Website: bh-photo
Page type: store-pickup
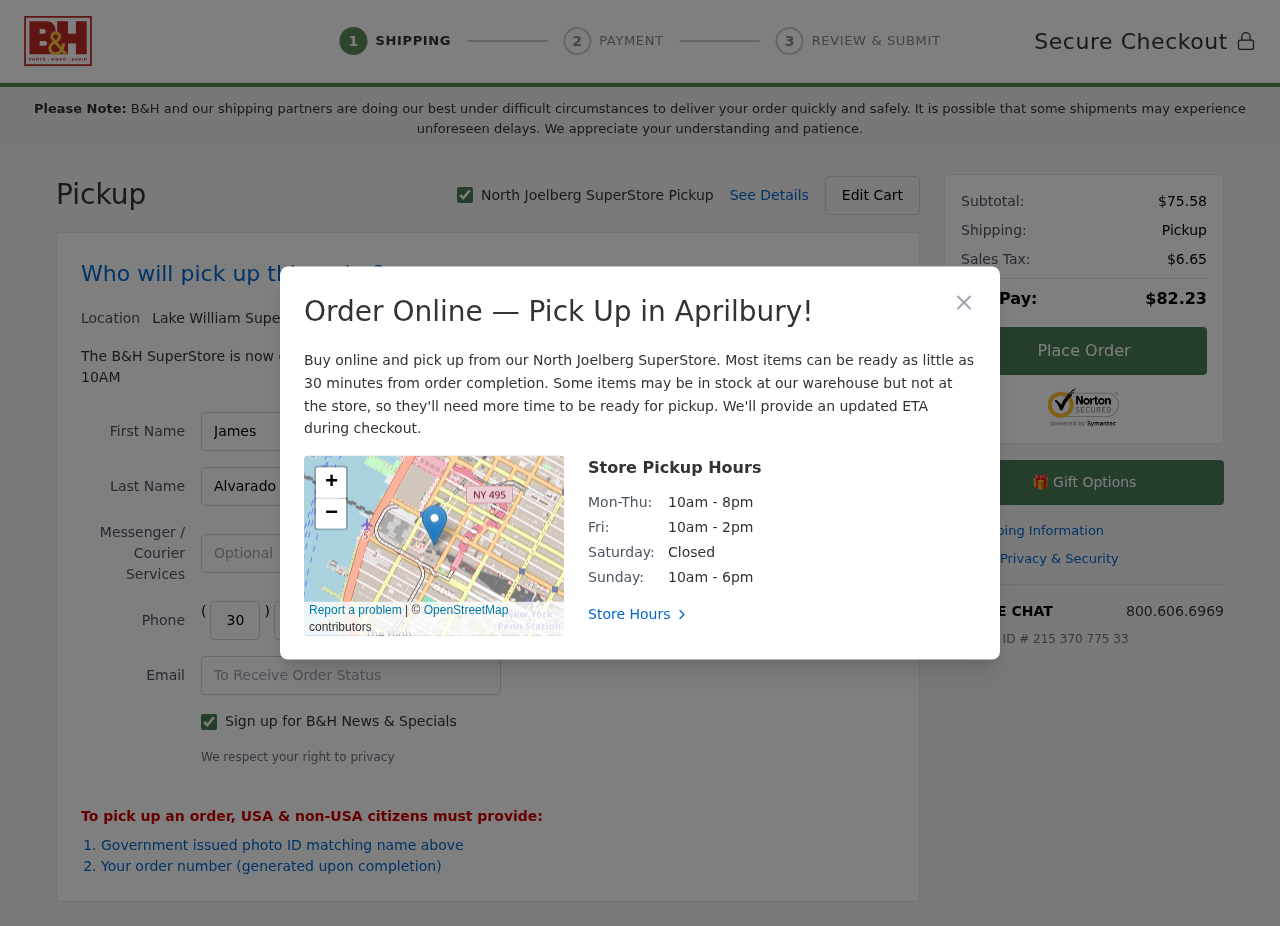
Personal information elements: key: PII_CITY
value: North Joelberg
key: PII_CITY2
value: Lake William
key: PII_CITY3
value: Aprilbury
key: PII_EMAIL
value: james_alvarado@yahoo.com
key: PII_FIRSTNAME
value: James
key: PII_LASTNAME
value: Alvarado
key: PII_PHONE_AREA
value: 308
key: PII_PHONE_PREFIX
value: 214
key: PII_PHONE_SUFFIX
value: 8994
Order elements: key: ORDER_SUBTOTAL
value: $75.58
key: ORDER_TAX
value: $6.65
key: ORDER_TOTAL
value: $82.23
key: ORDER_ID
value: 215 370 775 33